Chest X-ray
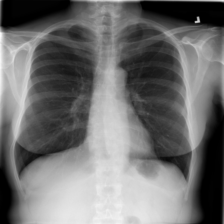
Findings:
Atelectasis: negative
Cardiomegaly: negative
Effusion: negative
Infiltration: positive
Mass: negative
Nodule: negative
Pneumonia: negative
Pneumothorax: negative
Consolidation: negative
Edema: negative
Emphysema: negative
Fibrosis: negative
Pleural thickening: negative
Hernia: negative